Aerial crown-view tile of a tropical tree (Barro Colorado Island, Panama), acquired 20241014:
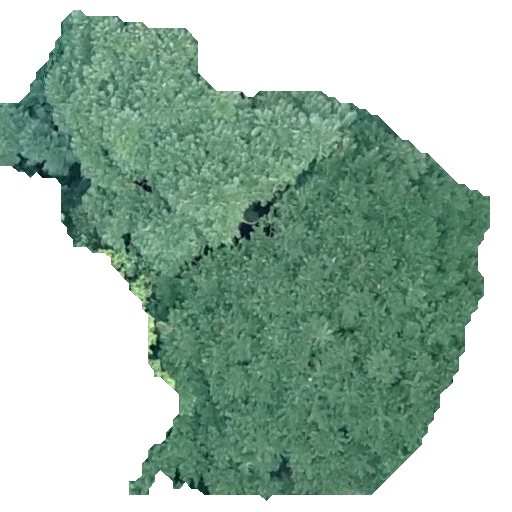
Species: Jacaranda copaia
GBIF accepted scientific name: Jacaranda copaia
Crown area: 226.742 m²